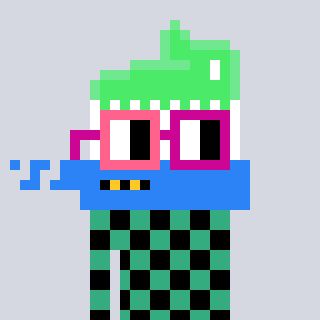
a pixel art character with square pink and red glasses, a toothbrush-shaped head and a teal-colored body on a cool background